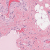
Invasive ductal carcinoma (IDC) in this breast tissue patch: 0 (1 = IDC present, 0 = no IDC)